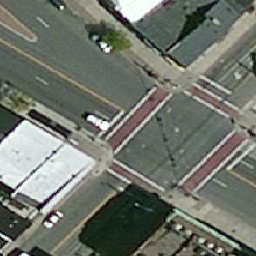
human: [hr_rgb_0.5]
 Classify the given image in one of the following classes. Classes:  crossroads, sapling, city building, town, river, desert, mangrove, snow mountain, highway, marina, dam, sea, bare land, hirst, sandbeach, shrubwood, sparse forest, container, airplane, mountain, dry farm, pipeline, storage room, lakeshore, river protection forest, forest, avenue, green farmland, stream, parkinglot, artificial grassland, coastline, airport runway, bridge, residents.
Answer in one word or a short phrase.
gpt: crossroads